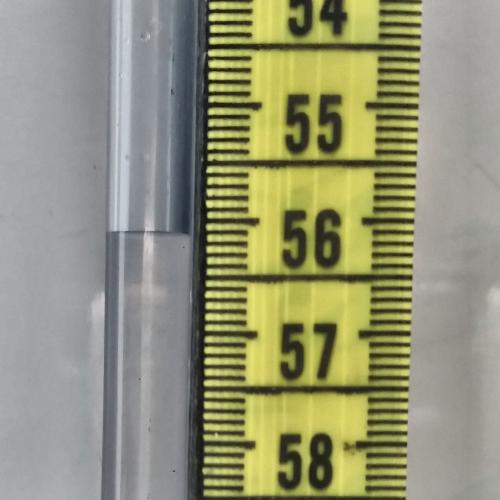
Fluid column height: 56.1 cm